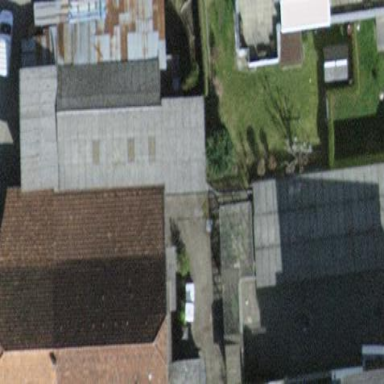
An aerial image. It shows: Group of garages.